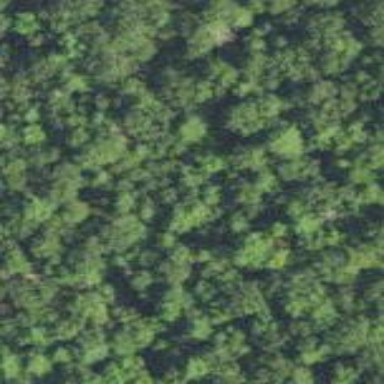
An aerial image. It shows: Mixed leaf woodland.